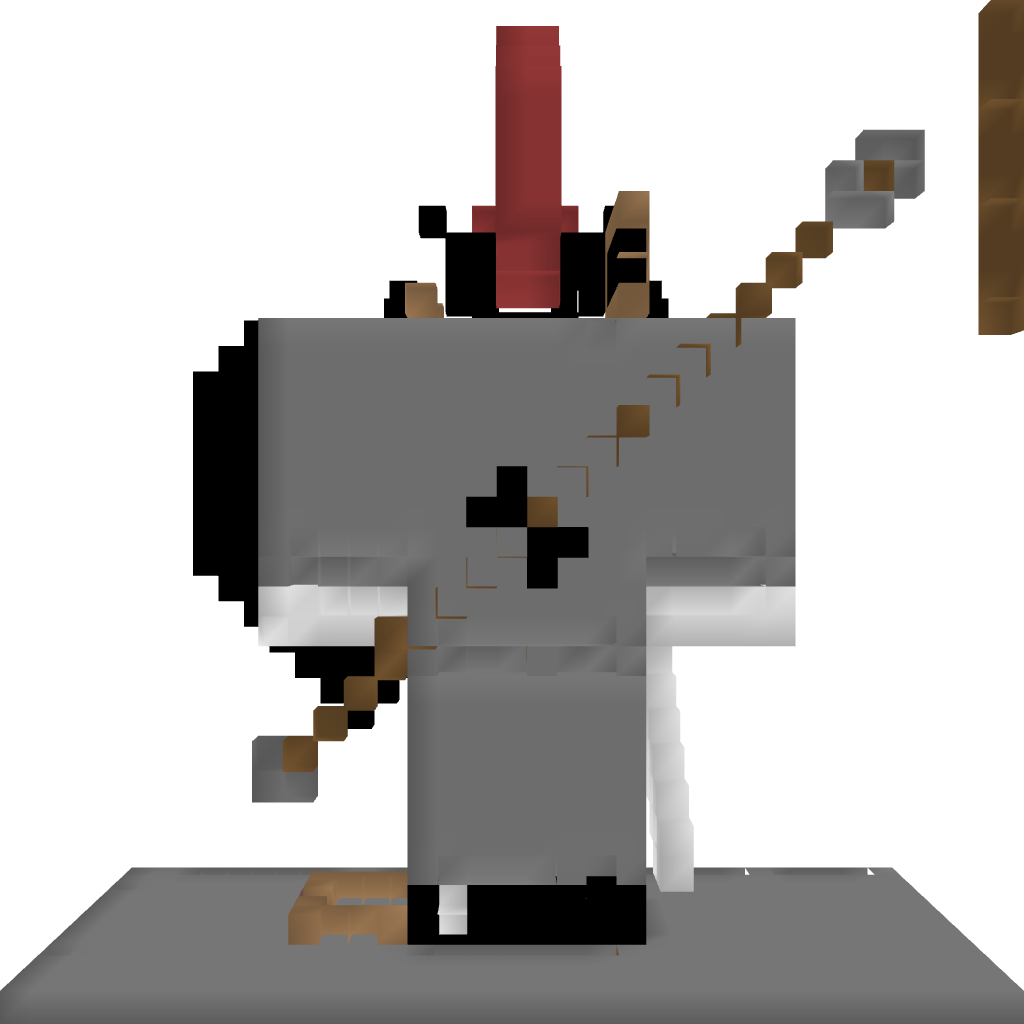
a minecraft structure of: Spartan at suit :) good quality